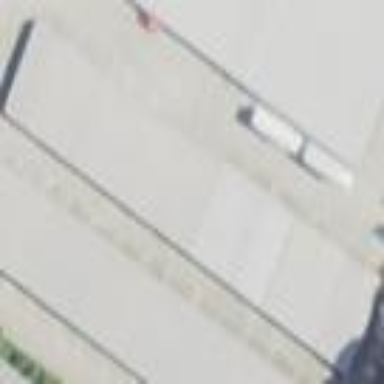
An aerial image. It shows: Commercial building.